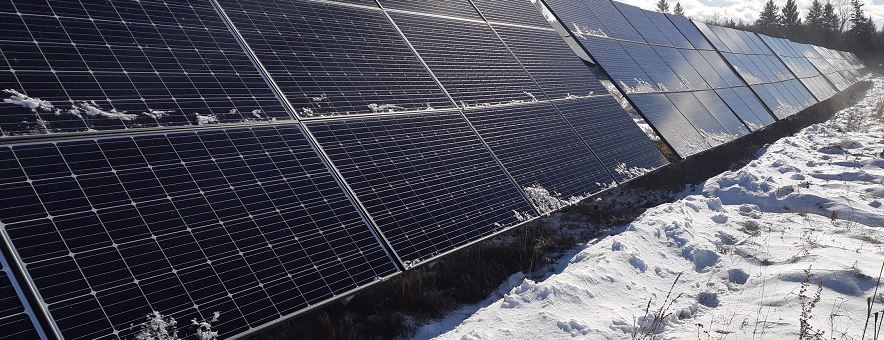
Label: Snow-Covered